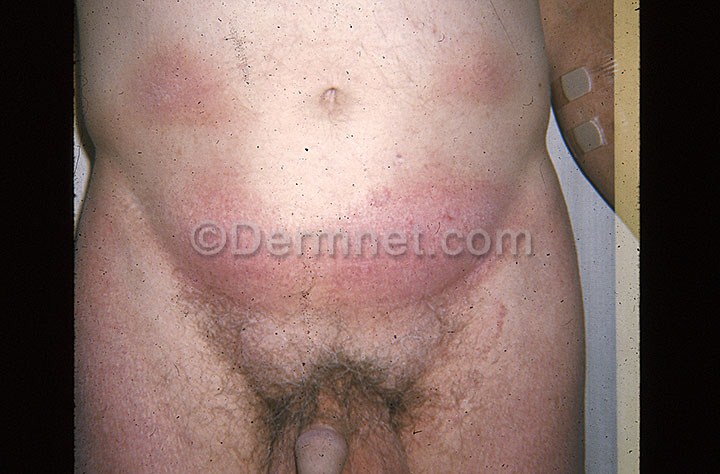
Disease: Actinic Keratosis Basal Cell Carcinoma and other Malignant Lesions